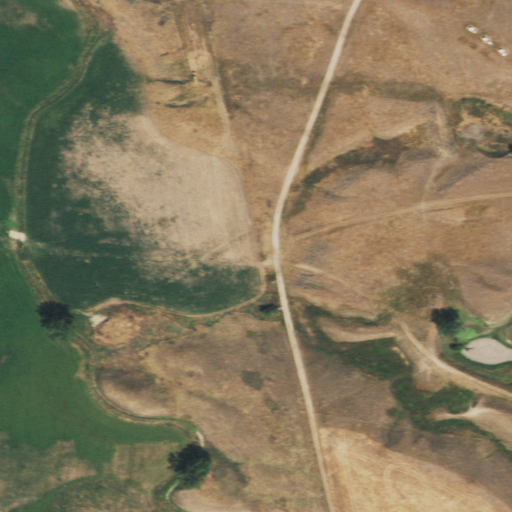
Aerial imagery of valley in Wyoming named Enochs Draw containing pasture, grassland, cultivated crops, shrub, and herbaceous wetlands